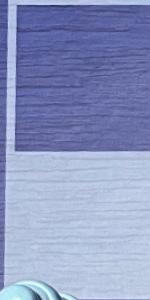
Label: Empty